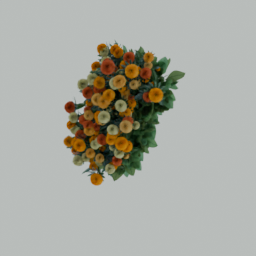
Label: nature